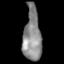
Tissue: skin
Cell type: Epithelial cells
Senescence score: 0.2721
Nuclear area (px): 926
Mean DAPI intensity: 138.325